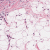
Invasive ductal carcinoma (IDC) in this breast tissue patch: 0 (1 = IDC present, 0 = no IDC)